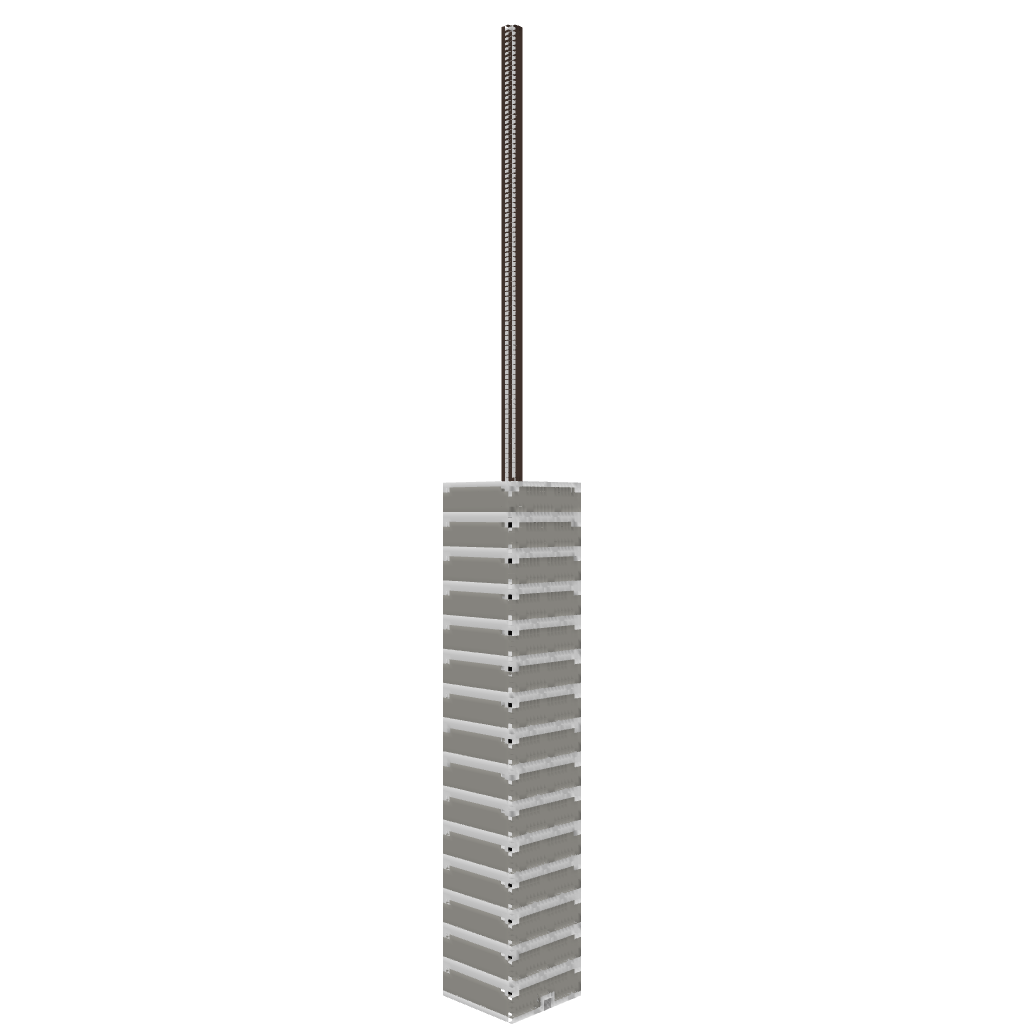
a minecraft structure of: Skyscraper